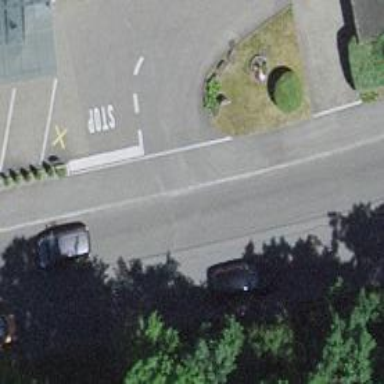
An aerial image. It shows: Road with stop sign.